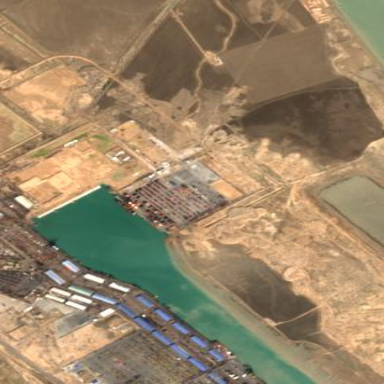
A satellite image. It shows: Industrial area designated for port activities.